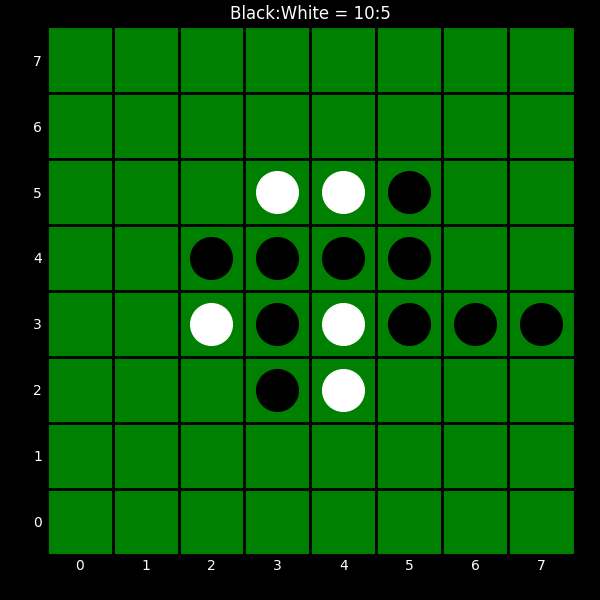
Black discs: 10
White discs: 5